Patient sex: M
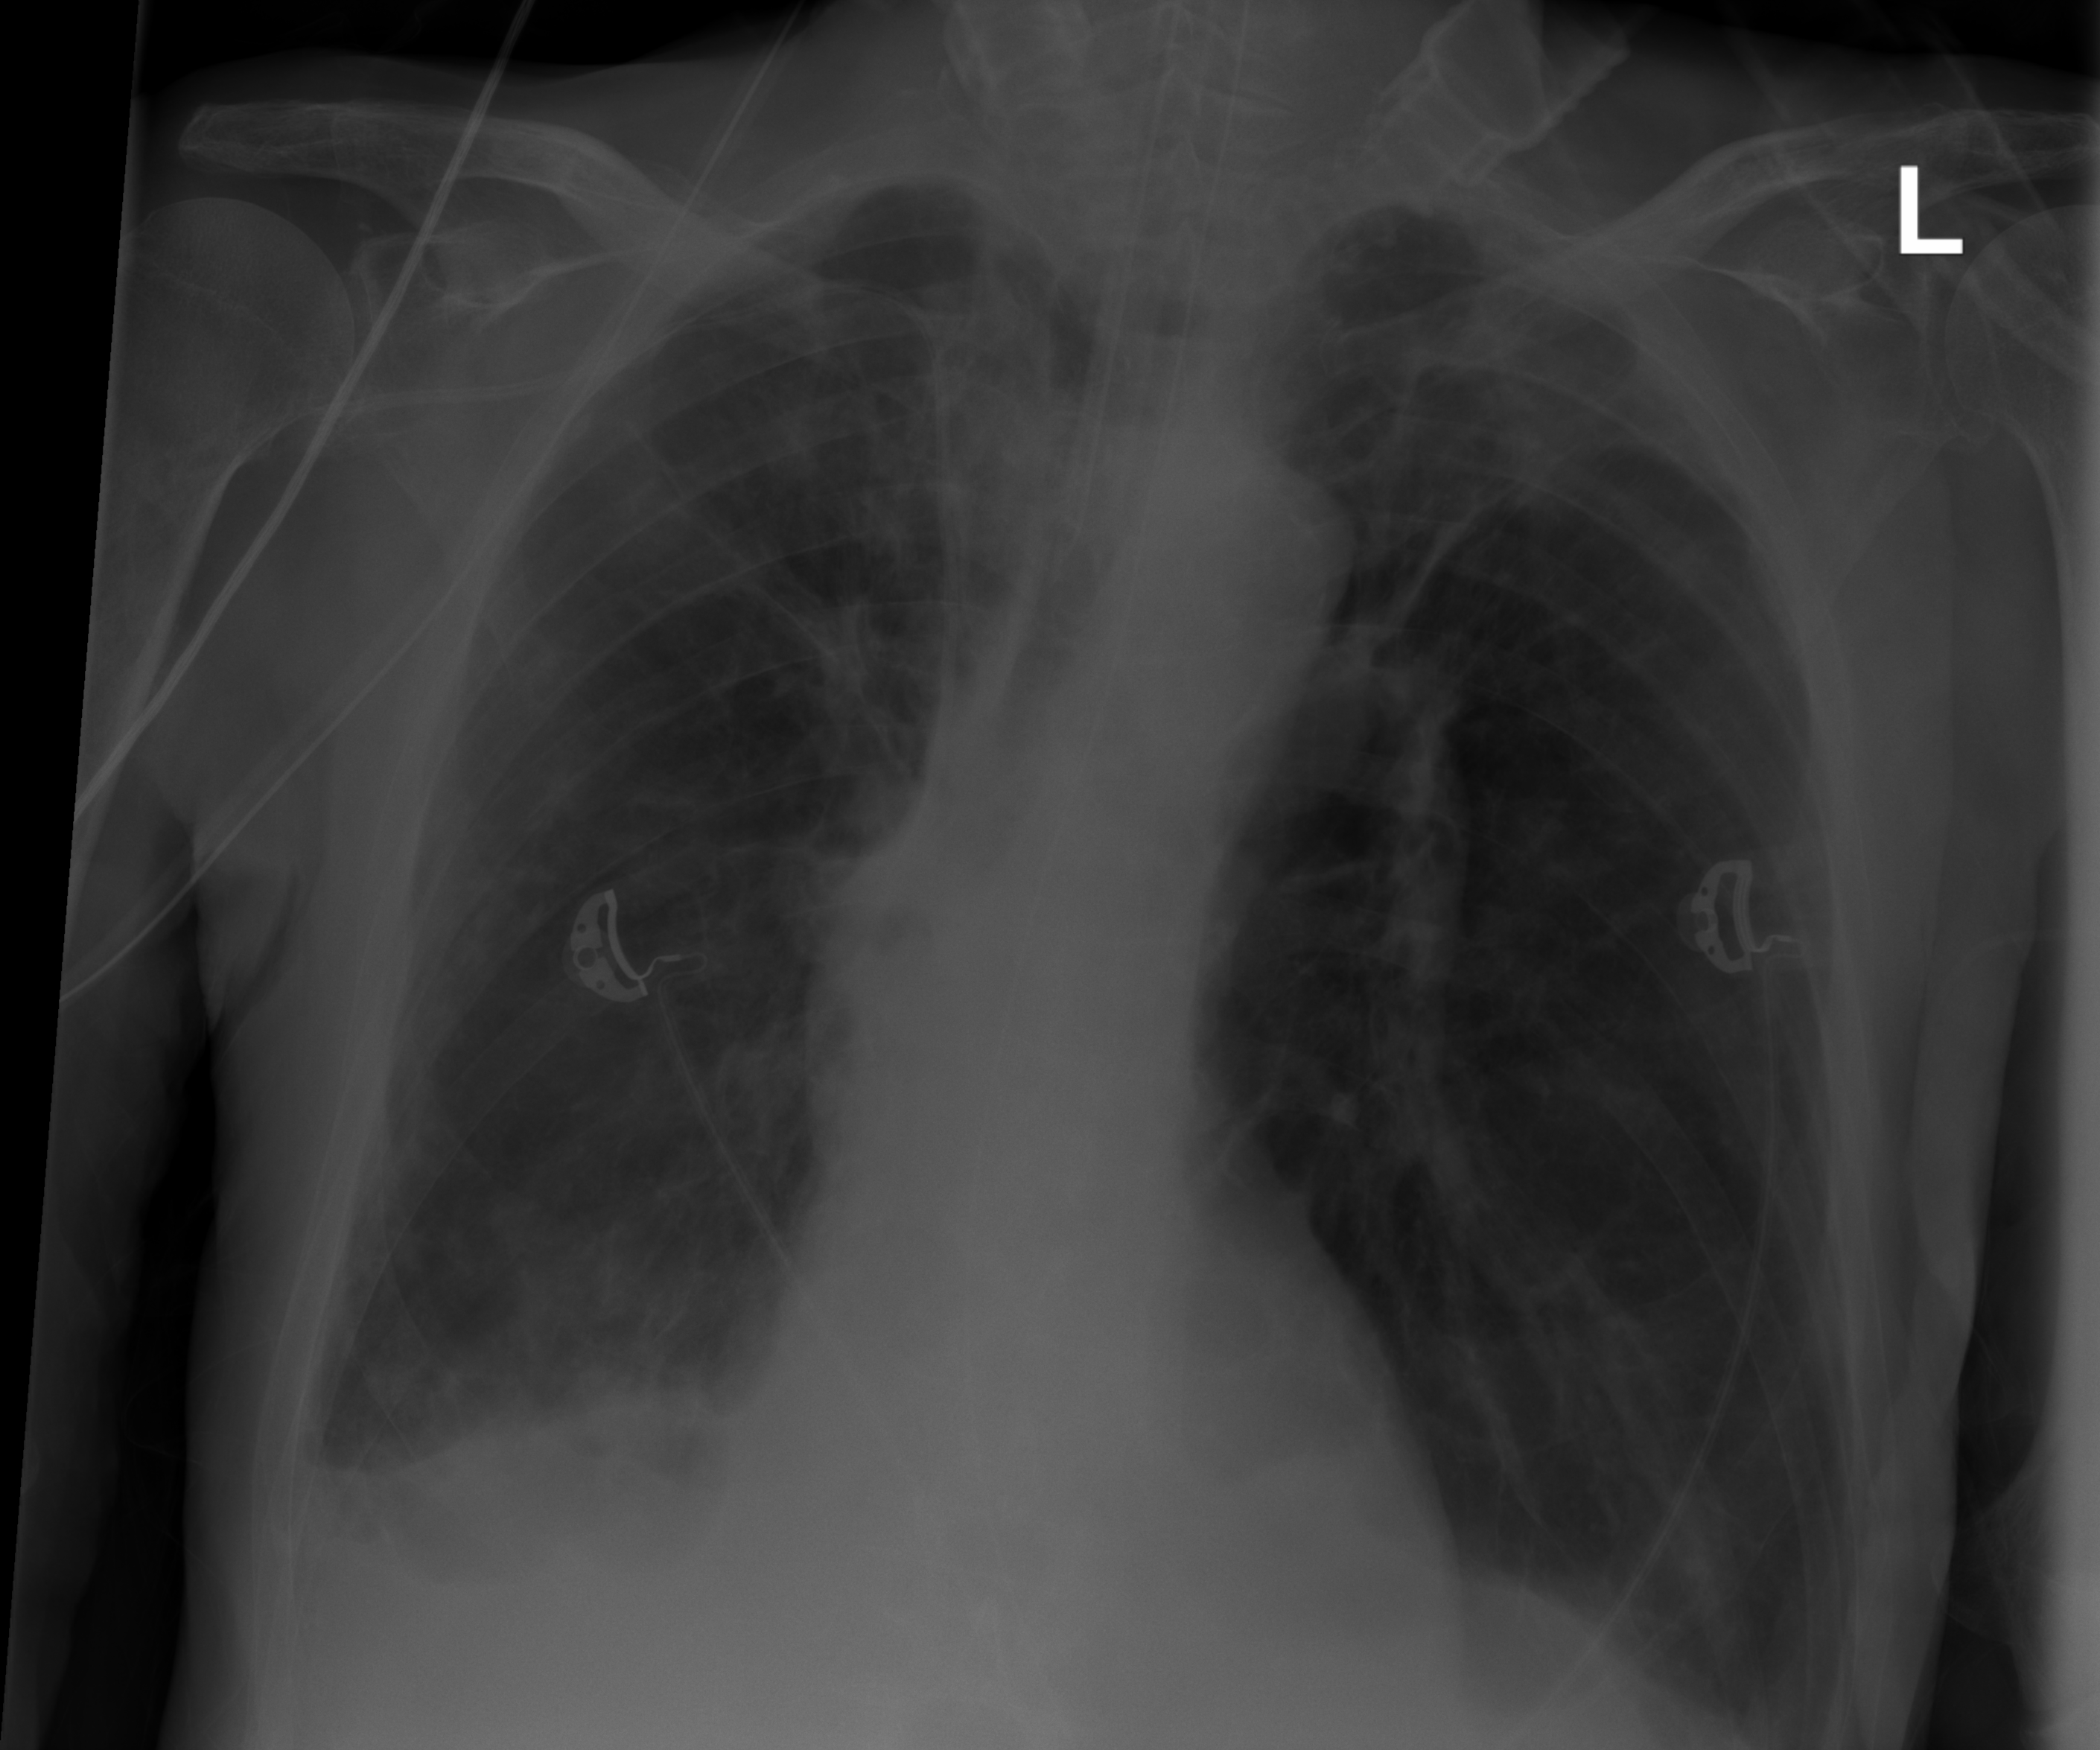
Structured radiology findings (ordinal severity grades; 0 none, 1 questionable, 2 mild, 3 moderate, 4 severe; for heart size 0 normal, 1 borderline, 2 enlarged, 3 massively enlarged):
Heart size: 0
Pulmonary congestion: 0
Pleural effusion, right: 2
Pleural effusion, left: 1
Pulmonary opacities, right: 1
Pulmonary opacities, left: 1
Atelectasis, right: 2
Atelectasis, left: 0